Question: I am currently working on an app that worked fine until ios7 came along. The search bar used to be transparent and blended into the blue background of the navigation bar. Now that I am working in ios7, the nav bar is blue, however the search bar has a gray background to it. How do I make it blue or transparent?
Here is an image:

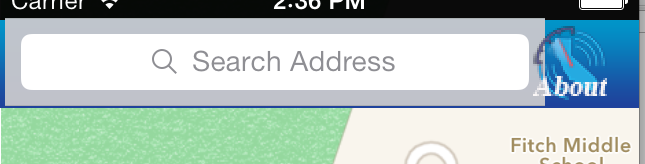
Answer: Try this:
'''
if(IOS_7)
{
self.searchBar.searchBarStyle = UISearchBarStyleMinimal;
}
'''